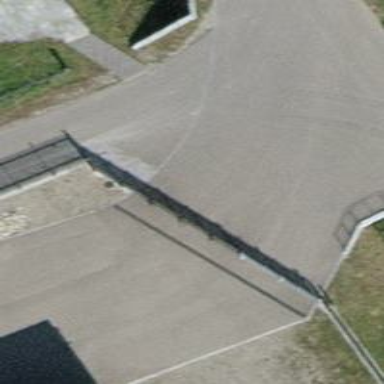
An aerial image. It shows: Gate.